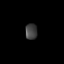
Tissue: lung
Cell type: Epithelial cells
Senescence score: 0.2184
Nuclear area (px): 189
Mean DAPI intensity: 65.148